Question: I have a Table, with certain number of columns, I have applied a certain algorithm and was able to divide the existing Table into 5 tables. Here is the image of the databases after the application of algorithm.

So I have divided the stsi table into base, card_type, country, cvv, . The STSI had the following attributes .. id, name, phone, email, branch, country, ac_no, credit_card, card_type, cvv. So after the application of the algorithm, The base table has the id, name, email, branch, ac_no, credit_card, phone. And the remaining attributes are card_type, country and cvv. These attributes are given a separate table each. Let's say for the tale cvv. The attributes will be id and cvv. The id will be a 'primary_key' to the base table. So as per the image I was able to reduce the number of rows in the newer tables formed . The performance was increased with respect to space. But I am unable to increase the time complexity.
> I intended that newer tables should have lesser time complexity, as they have relatively lesser number of rows. But I am not able to get any performance increase. I have tried indexing, but it did not result in any performance gain. what can I possibly do for increase in performance with respect to time, when executed on new tables.
ps: The queries are
'select id,cvv from stsi - 0.0005 seconds select id,cvv from cvv - 0.0005 seconds'
I am hoping that second query should take lesser time!
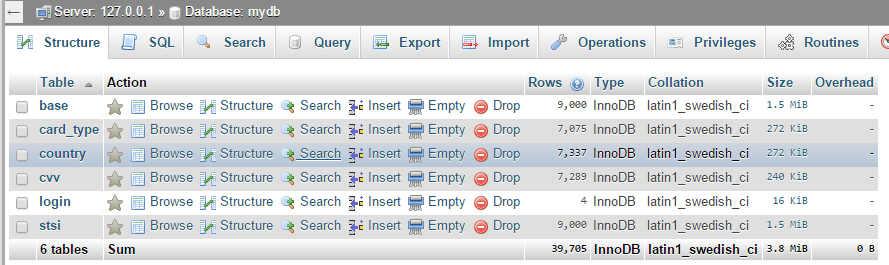
Answer: At 0.5ms, its likely the limiter is actual system response time (disk read, CPU processing, etc) and not the query itself. No amount of optimization is going to reduce that response time.
As a general rule, when you are looking at simple select queries (select val1, val2 from table), the biggest driver of performance is going to be the underlying system configuration (disk configuration and memory availability mainly) and database design.
Using good indexing can help query response time by reducing the amount of data that has to be read to produce results. In the above example, placing an index on the CCV table consisting of ID and CCV would likely yield a faster response as your dataset grows.
I assume, based on your bolding, that your question stems of the fact that STSI has more rows than CCV and you expected CCV to be faster. The reality is that you are likely seeing the first constraint here (system configuration) and not database design.
Half a millisecond is damn fast. I dont know that you should expect to see anything faster on consumer grade hardware even if you were comparing a 9000 row table to a 9 row table.